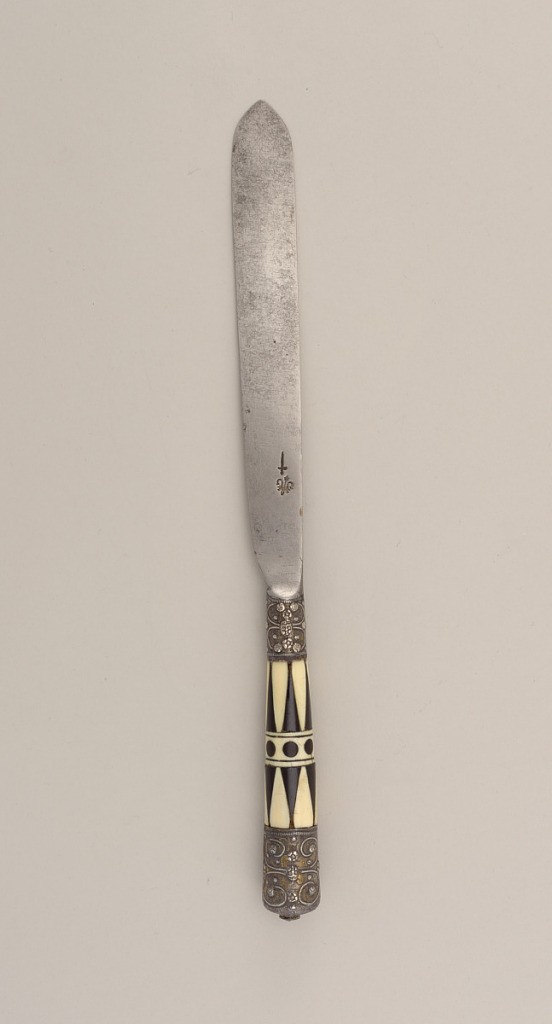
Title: Knife with Triangular Pattern Ivory and Bone Handle
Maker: London Cutler's Company
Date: ca. 1610
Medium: steel, silver, gold, ivory, bone
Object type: knife
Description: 1985-103-87: Blade with straight sides and leaf-shaped point, h...;     1985-103-88: Blade with straight sides and leaf-shaped point, h...